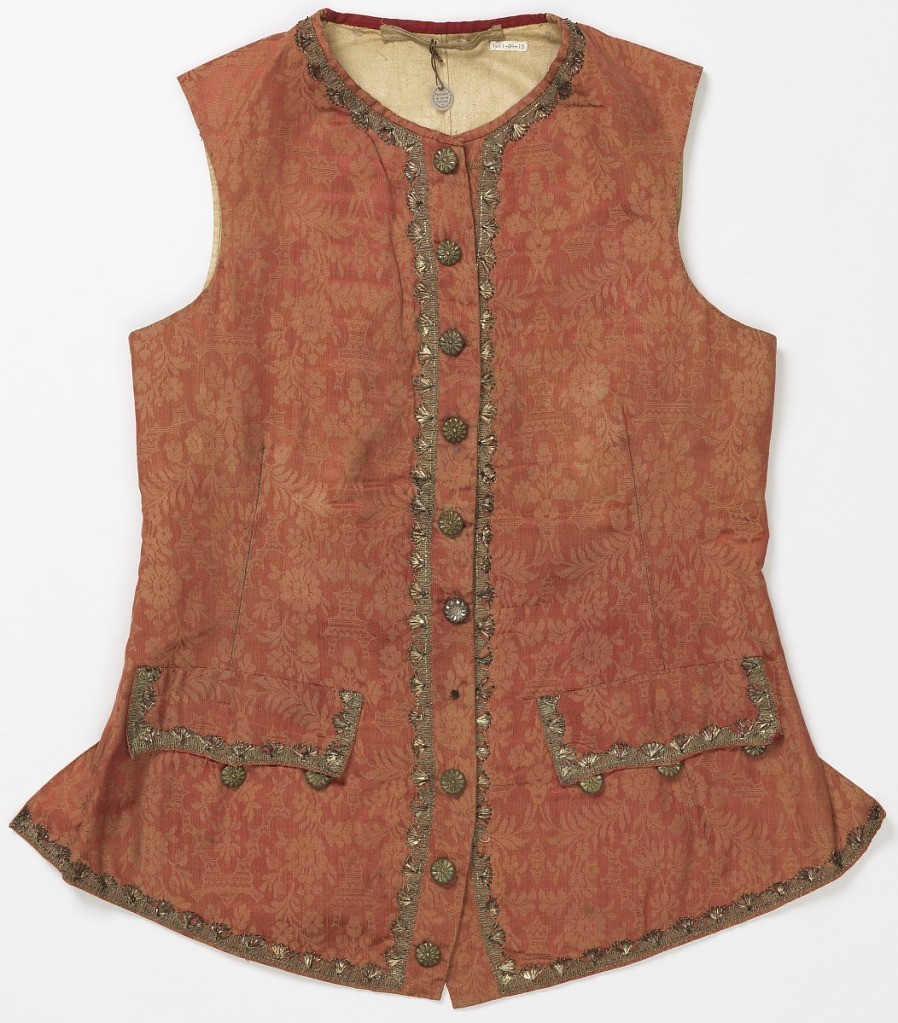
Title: Waistcoat
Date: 19th century
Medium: silk, metallic thread Technique: woven, bobbin lace
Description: Collarless and sleeveless waistcoat in an orange-red patterned silk with metallic bobbin lace appliqué and metal buttons. Slightly pointed pocket flaps. Possibly made for fancy dress.